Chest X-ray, AP view. Patient: 43 years old, sex M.
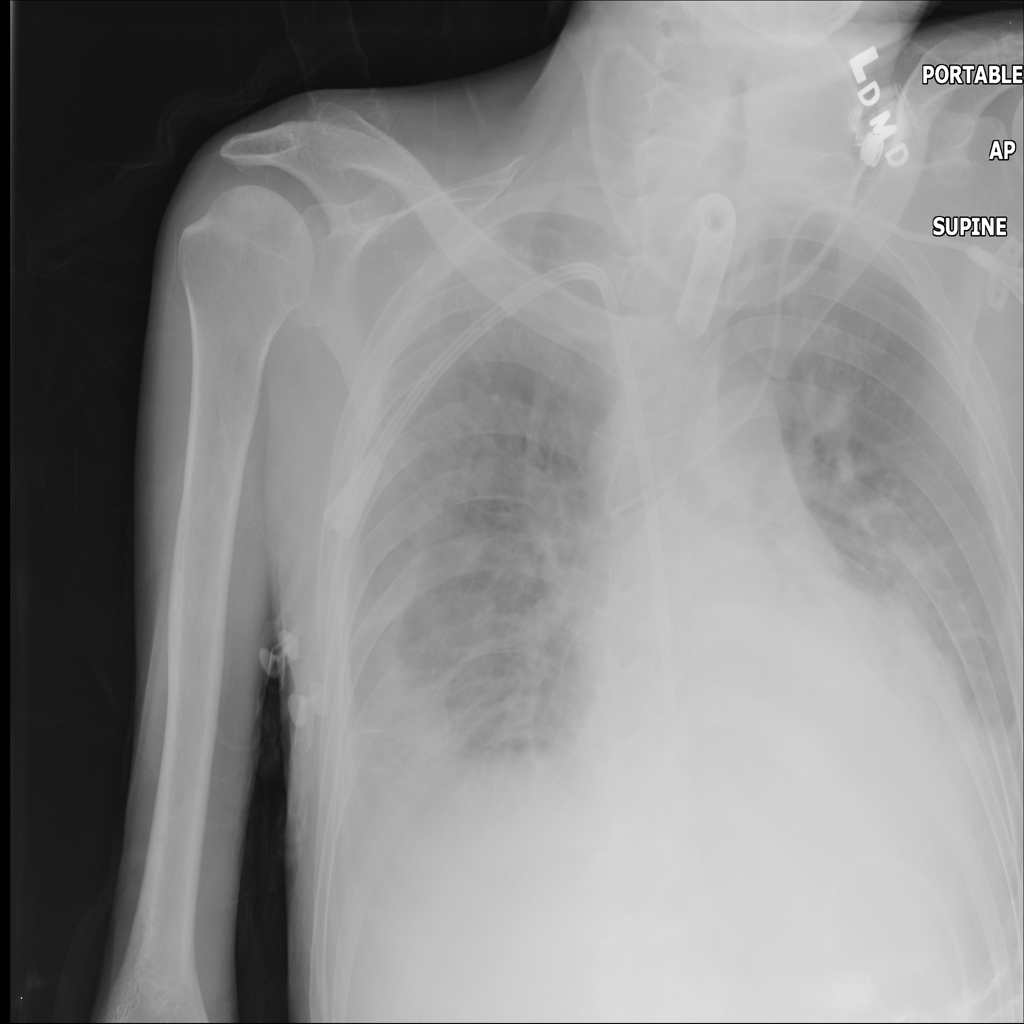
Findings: Effusion, Infiltration